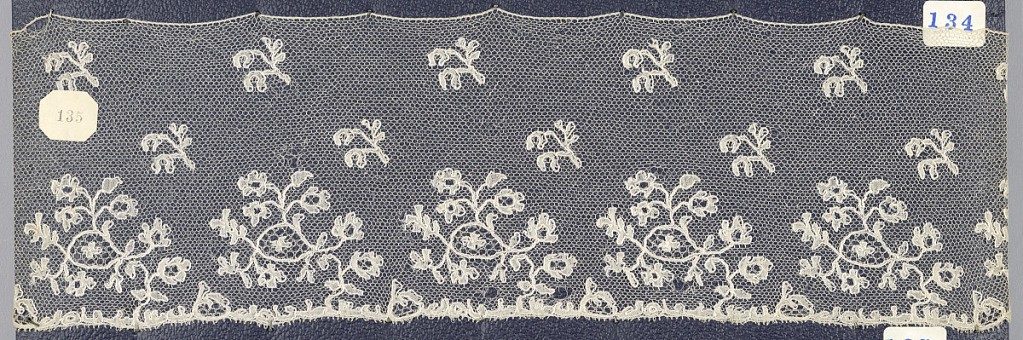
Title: Border
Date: late 18th century
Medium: Technique: bobbin lace
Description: Bobbin lace border, floral borders; late 18th century Point de Lille